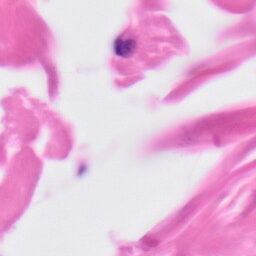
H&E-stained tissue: Skin